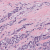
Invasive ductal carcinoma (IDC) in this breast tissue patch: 1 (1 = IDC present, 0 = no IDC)